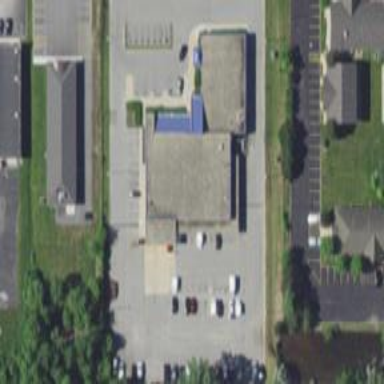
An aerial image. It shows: Post office.